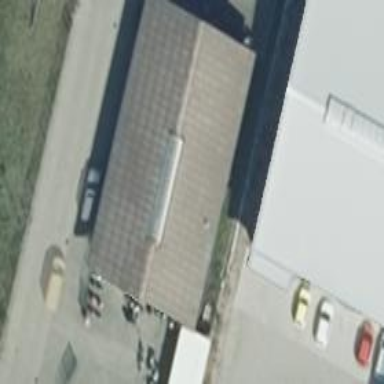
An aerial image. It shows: Building that is motorcycle shop.